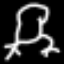
Label: frog